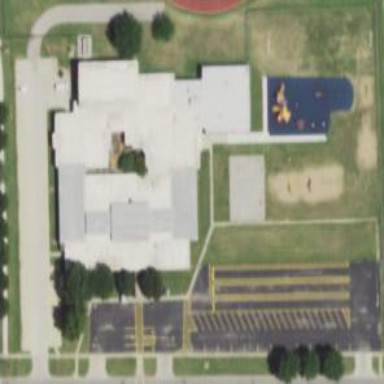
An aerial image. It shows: School.